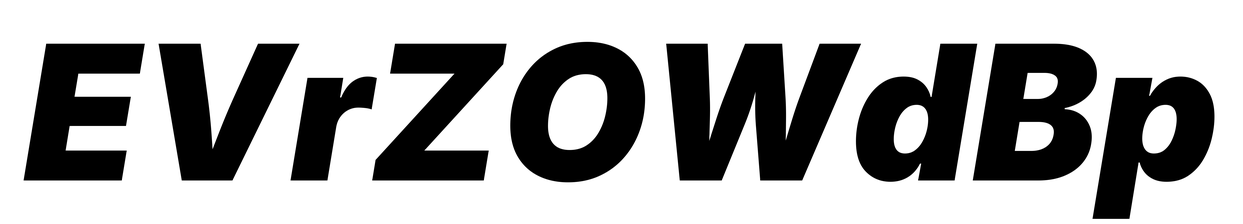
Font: Inter-Italic_Black_Italic